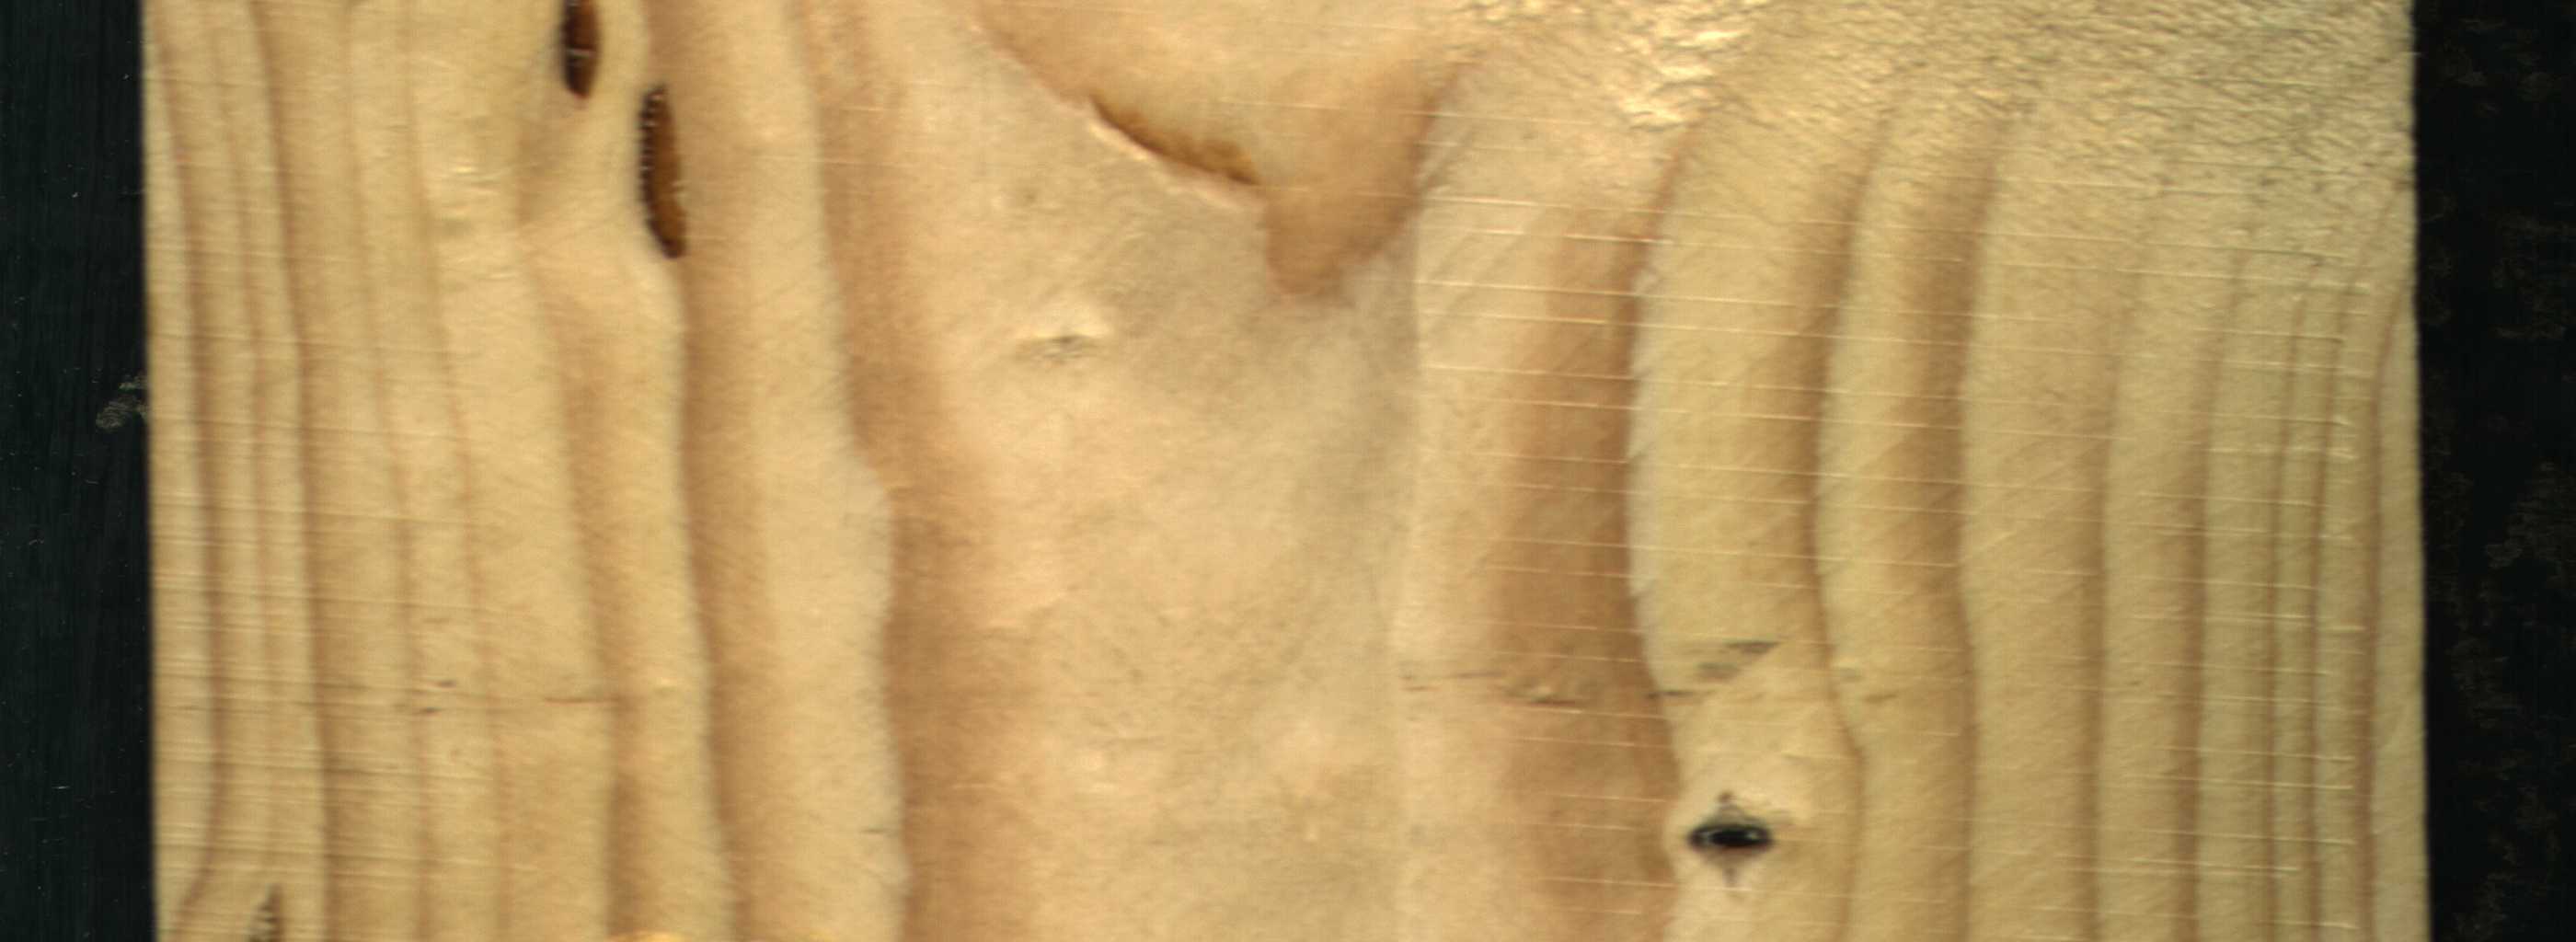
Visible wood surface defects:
resin
resin
resin
Dead_Knot